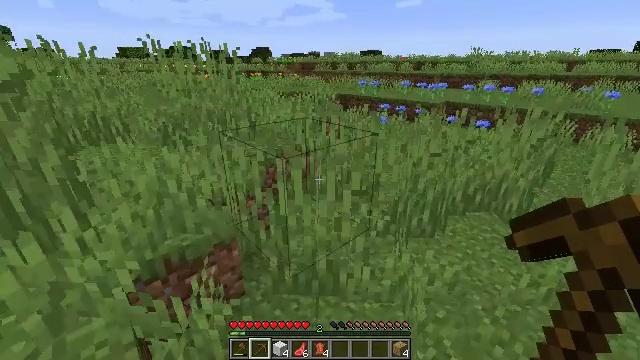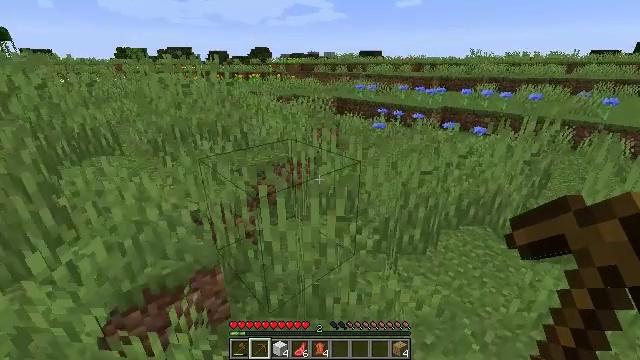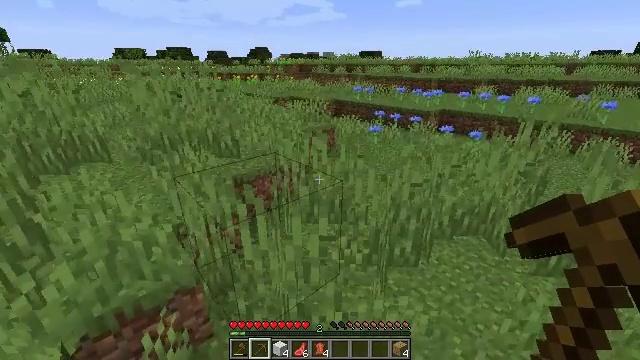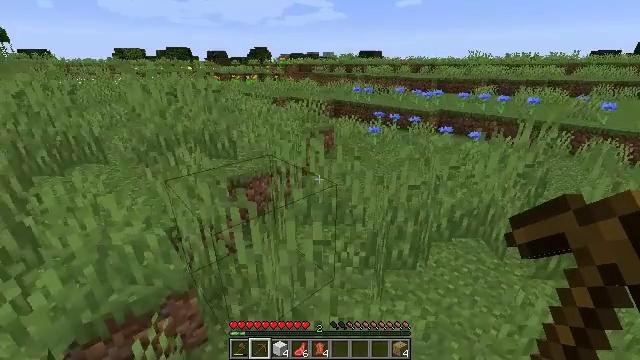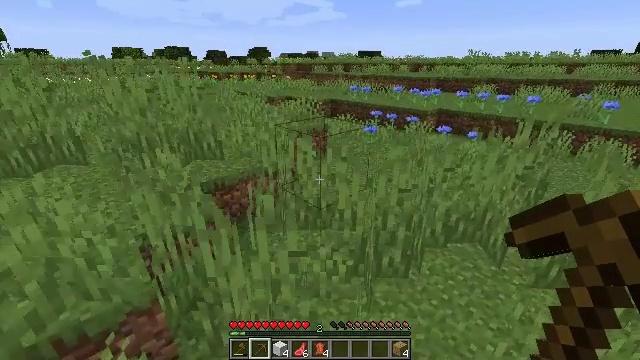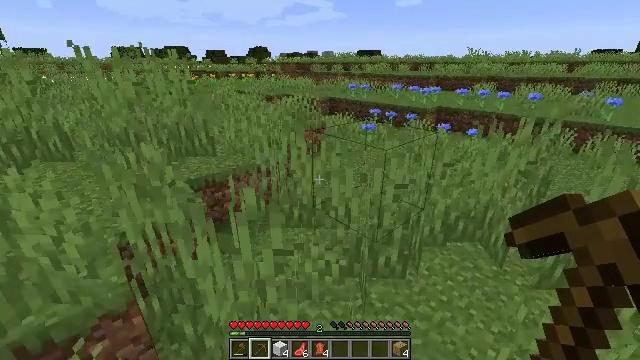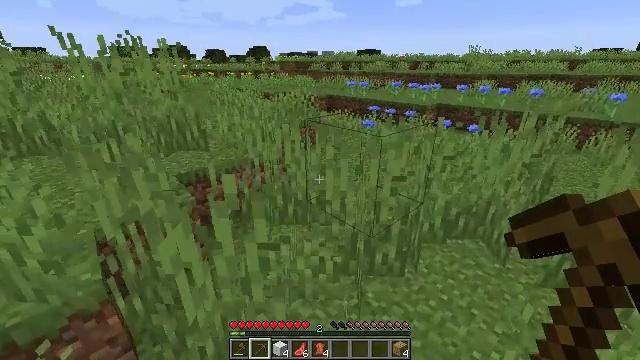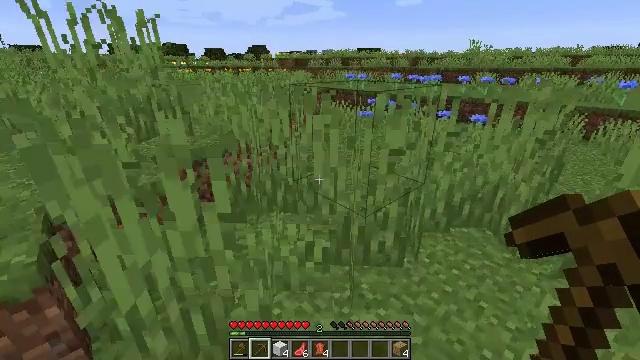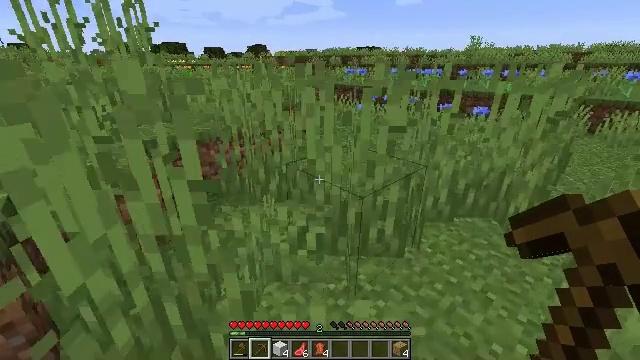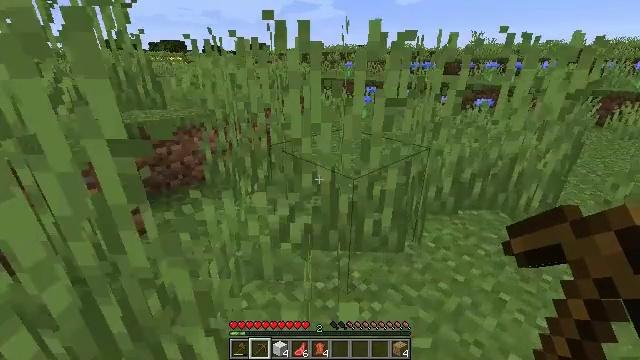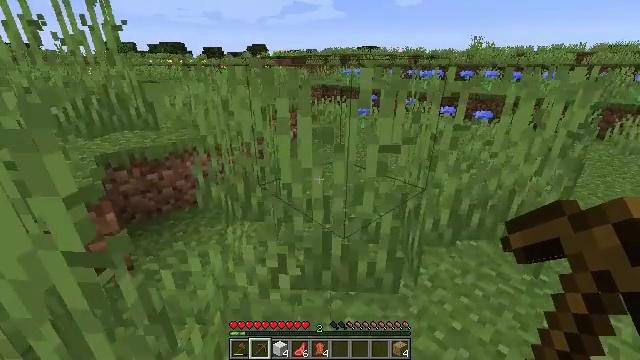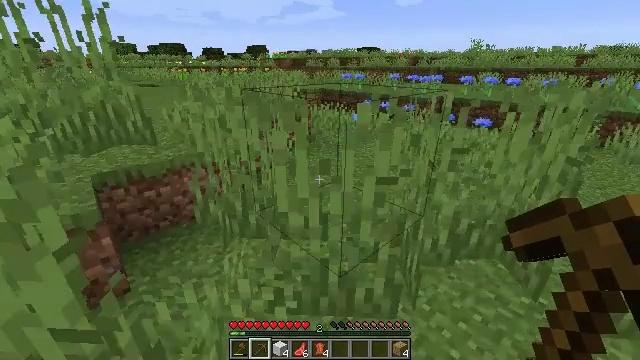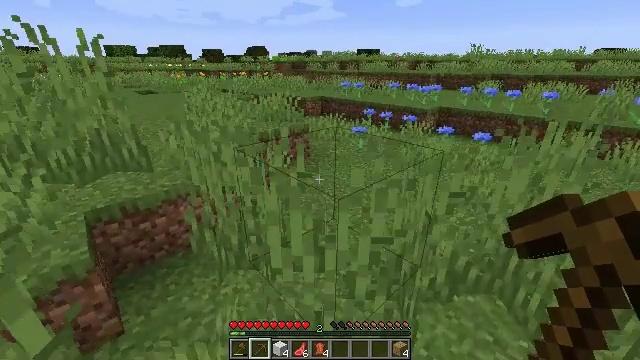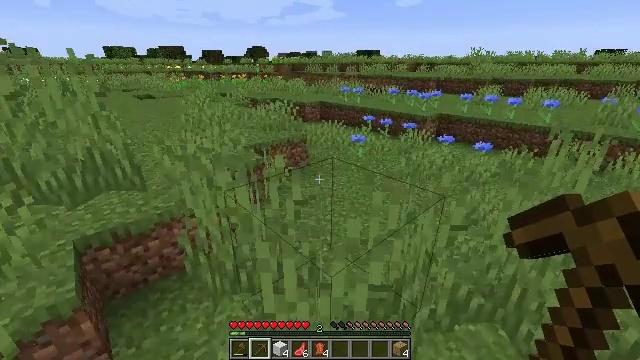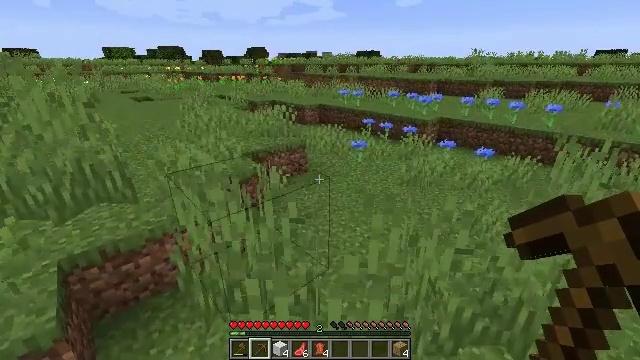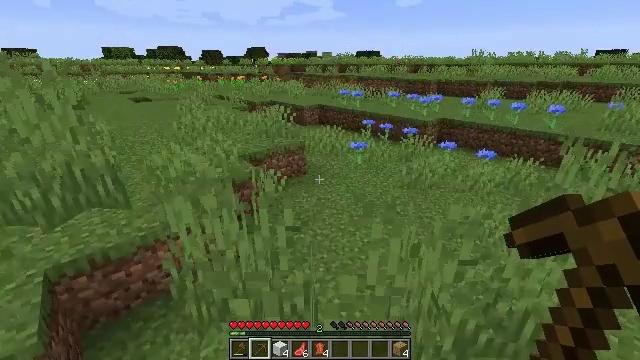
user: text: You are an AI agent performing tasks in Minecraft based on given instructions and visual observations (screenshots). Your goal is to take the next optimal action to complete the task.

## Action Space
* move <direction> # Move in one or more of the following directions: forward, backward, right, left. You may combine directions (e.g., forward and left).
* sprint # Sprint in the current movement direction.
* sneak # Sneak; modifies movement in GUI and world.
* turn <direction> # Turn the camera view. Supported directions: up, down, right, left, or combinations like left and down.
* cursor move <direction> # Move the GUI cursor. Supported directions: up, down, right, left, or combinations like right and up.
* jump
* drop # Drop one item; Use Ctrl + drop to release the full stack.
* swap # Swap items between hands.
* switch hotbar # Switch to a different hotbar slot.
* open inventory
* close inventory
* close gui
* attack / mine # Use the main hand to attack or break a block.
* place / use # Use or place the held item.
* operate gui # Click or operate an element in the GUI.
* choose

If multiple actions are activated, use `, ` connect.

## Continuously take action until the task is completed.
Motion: motion action
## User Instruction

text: Break the cornflower to collect it.
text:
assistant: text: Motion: move forward and move right, jump
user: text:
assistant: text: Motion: move forward and move right, jump
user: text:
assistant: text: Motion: move forward, jump
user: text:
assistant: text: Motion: move forward, jump
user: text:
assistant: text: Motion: move forward, jump
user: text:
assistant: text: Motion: move forward, jump
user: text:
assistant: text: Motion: move forward, jump
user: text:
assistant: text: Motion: move forward, jump
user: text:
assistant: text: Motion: move forward, jump
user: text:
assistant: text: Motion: move forward, jump
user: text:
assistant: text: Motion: move forward, jump
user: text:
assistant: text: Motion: move forward, jump
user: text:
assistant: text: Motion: move forward, jump
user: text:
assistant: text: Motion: move forward, jump
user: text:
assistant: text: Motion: move forward and move right, jump
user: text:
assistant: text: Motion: move forward and move right, jump
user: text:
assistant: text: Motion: move forward and move right, jump
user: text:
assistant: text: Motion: move forward and move right, jump
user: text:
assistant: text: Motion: move forward and move right, jump
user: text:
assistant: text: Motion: move forward and move right, jump
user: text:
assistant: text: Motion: move forward and move right, jump
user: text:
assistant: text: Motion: move forward and move right, turn right, jump
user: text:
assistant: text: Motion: move forward, jump
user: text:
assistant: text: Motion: move forward, jump
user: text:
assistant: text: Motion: move forward, jump
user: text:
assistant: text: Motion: move forward, jump
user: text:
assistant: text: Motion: move forward, jump
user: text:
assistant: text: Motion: move forward, jump
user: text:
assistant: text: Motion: move forward, jump
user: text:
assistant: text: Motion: move forward, jump